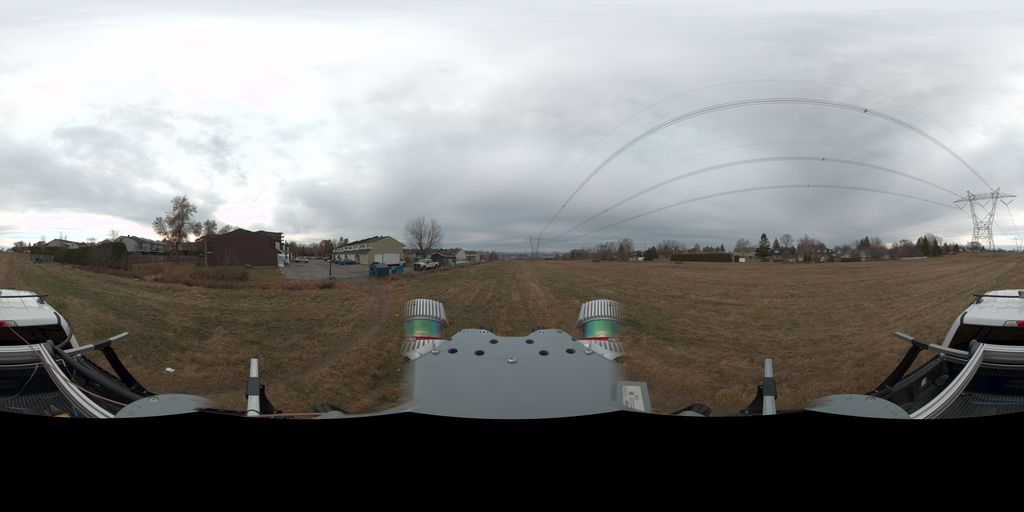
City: quebec_city